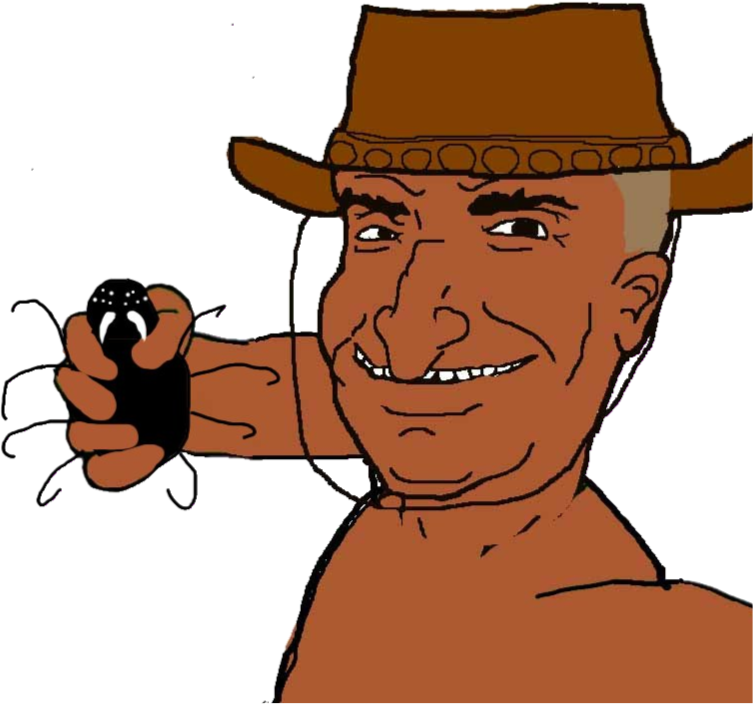
Label: 5_Bruce